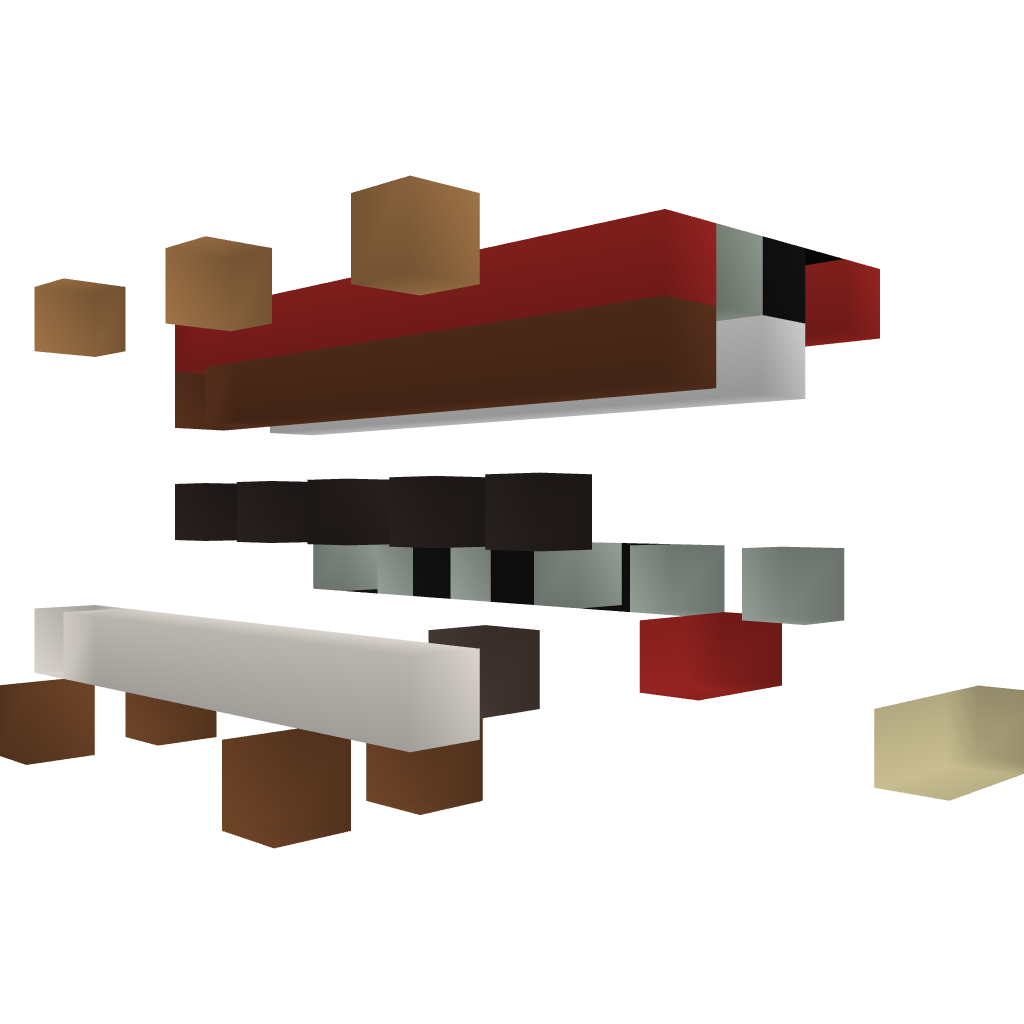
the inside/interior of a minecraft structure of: Semi Automatic Furnace